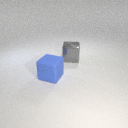
large gray metal cube behind large blue rubber cube